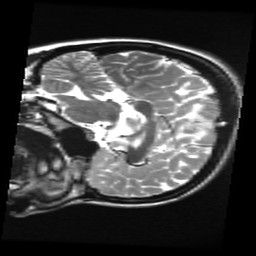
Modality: T2w
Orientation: sagittal
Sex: female
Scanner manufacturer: ge
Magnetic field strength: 3 T
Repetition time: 5 s
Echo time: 0.1012 s